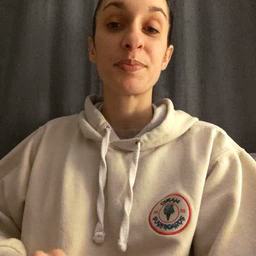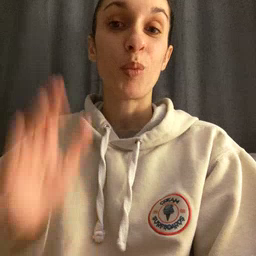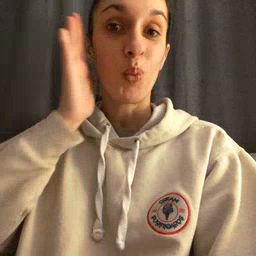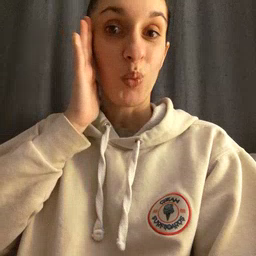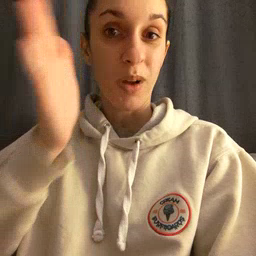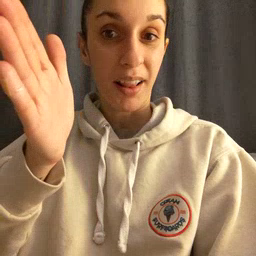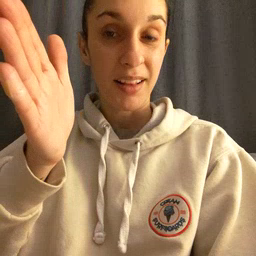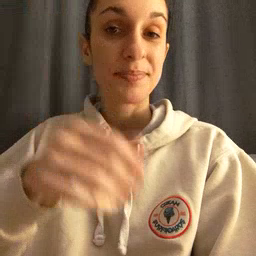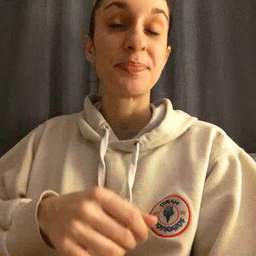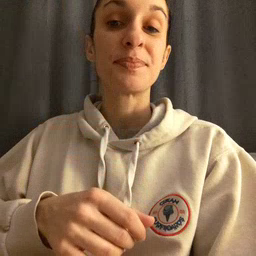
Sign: will